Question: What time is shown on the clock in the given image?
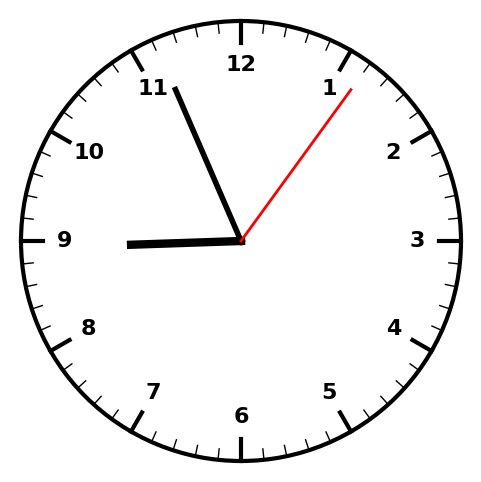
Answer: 08:56:06